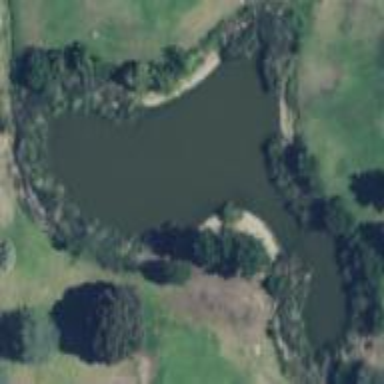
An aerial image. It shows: Water hazard in golf course. The hazard is natural water feature.